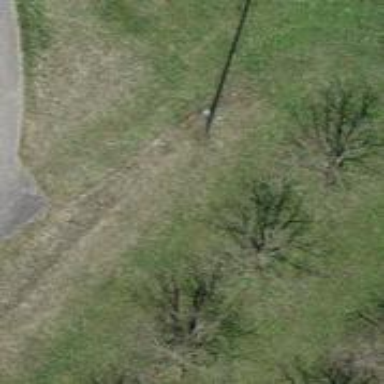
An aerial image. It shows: Power pole.